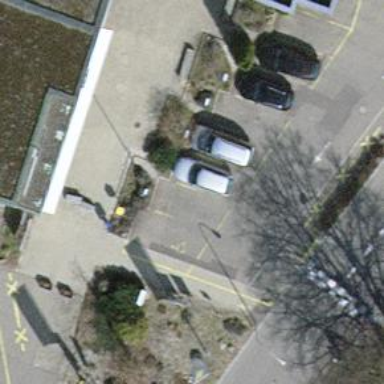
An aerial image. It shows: Post box is visible.